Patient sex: F
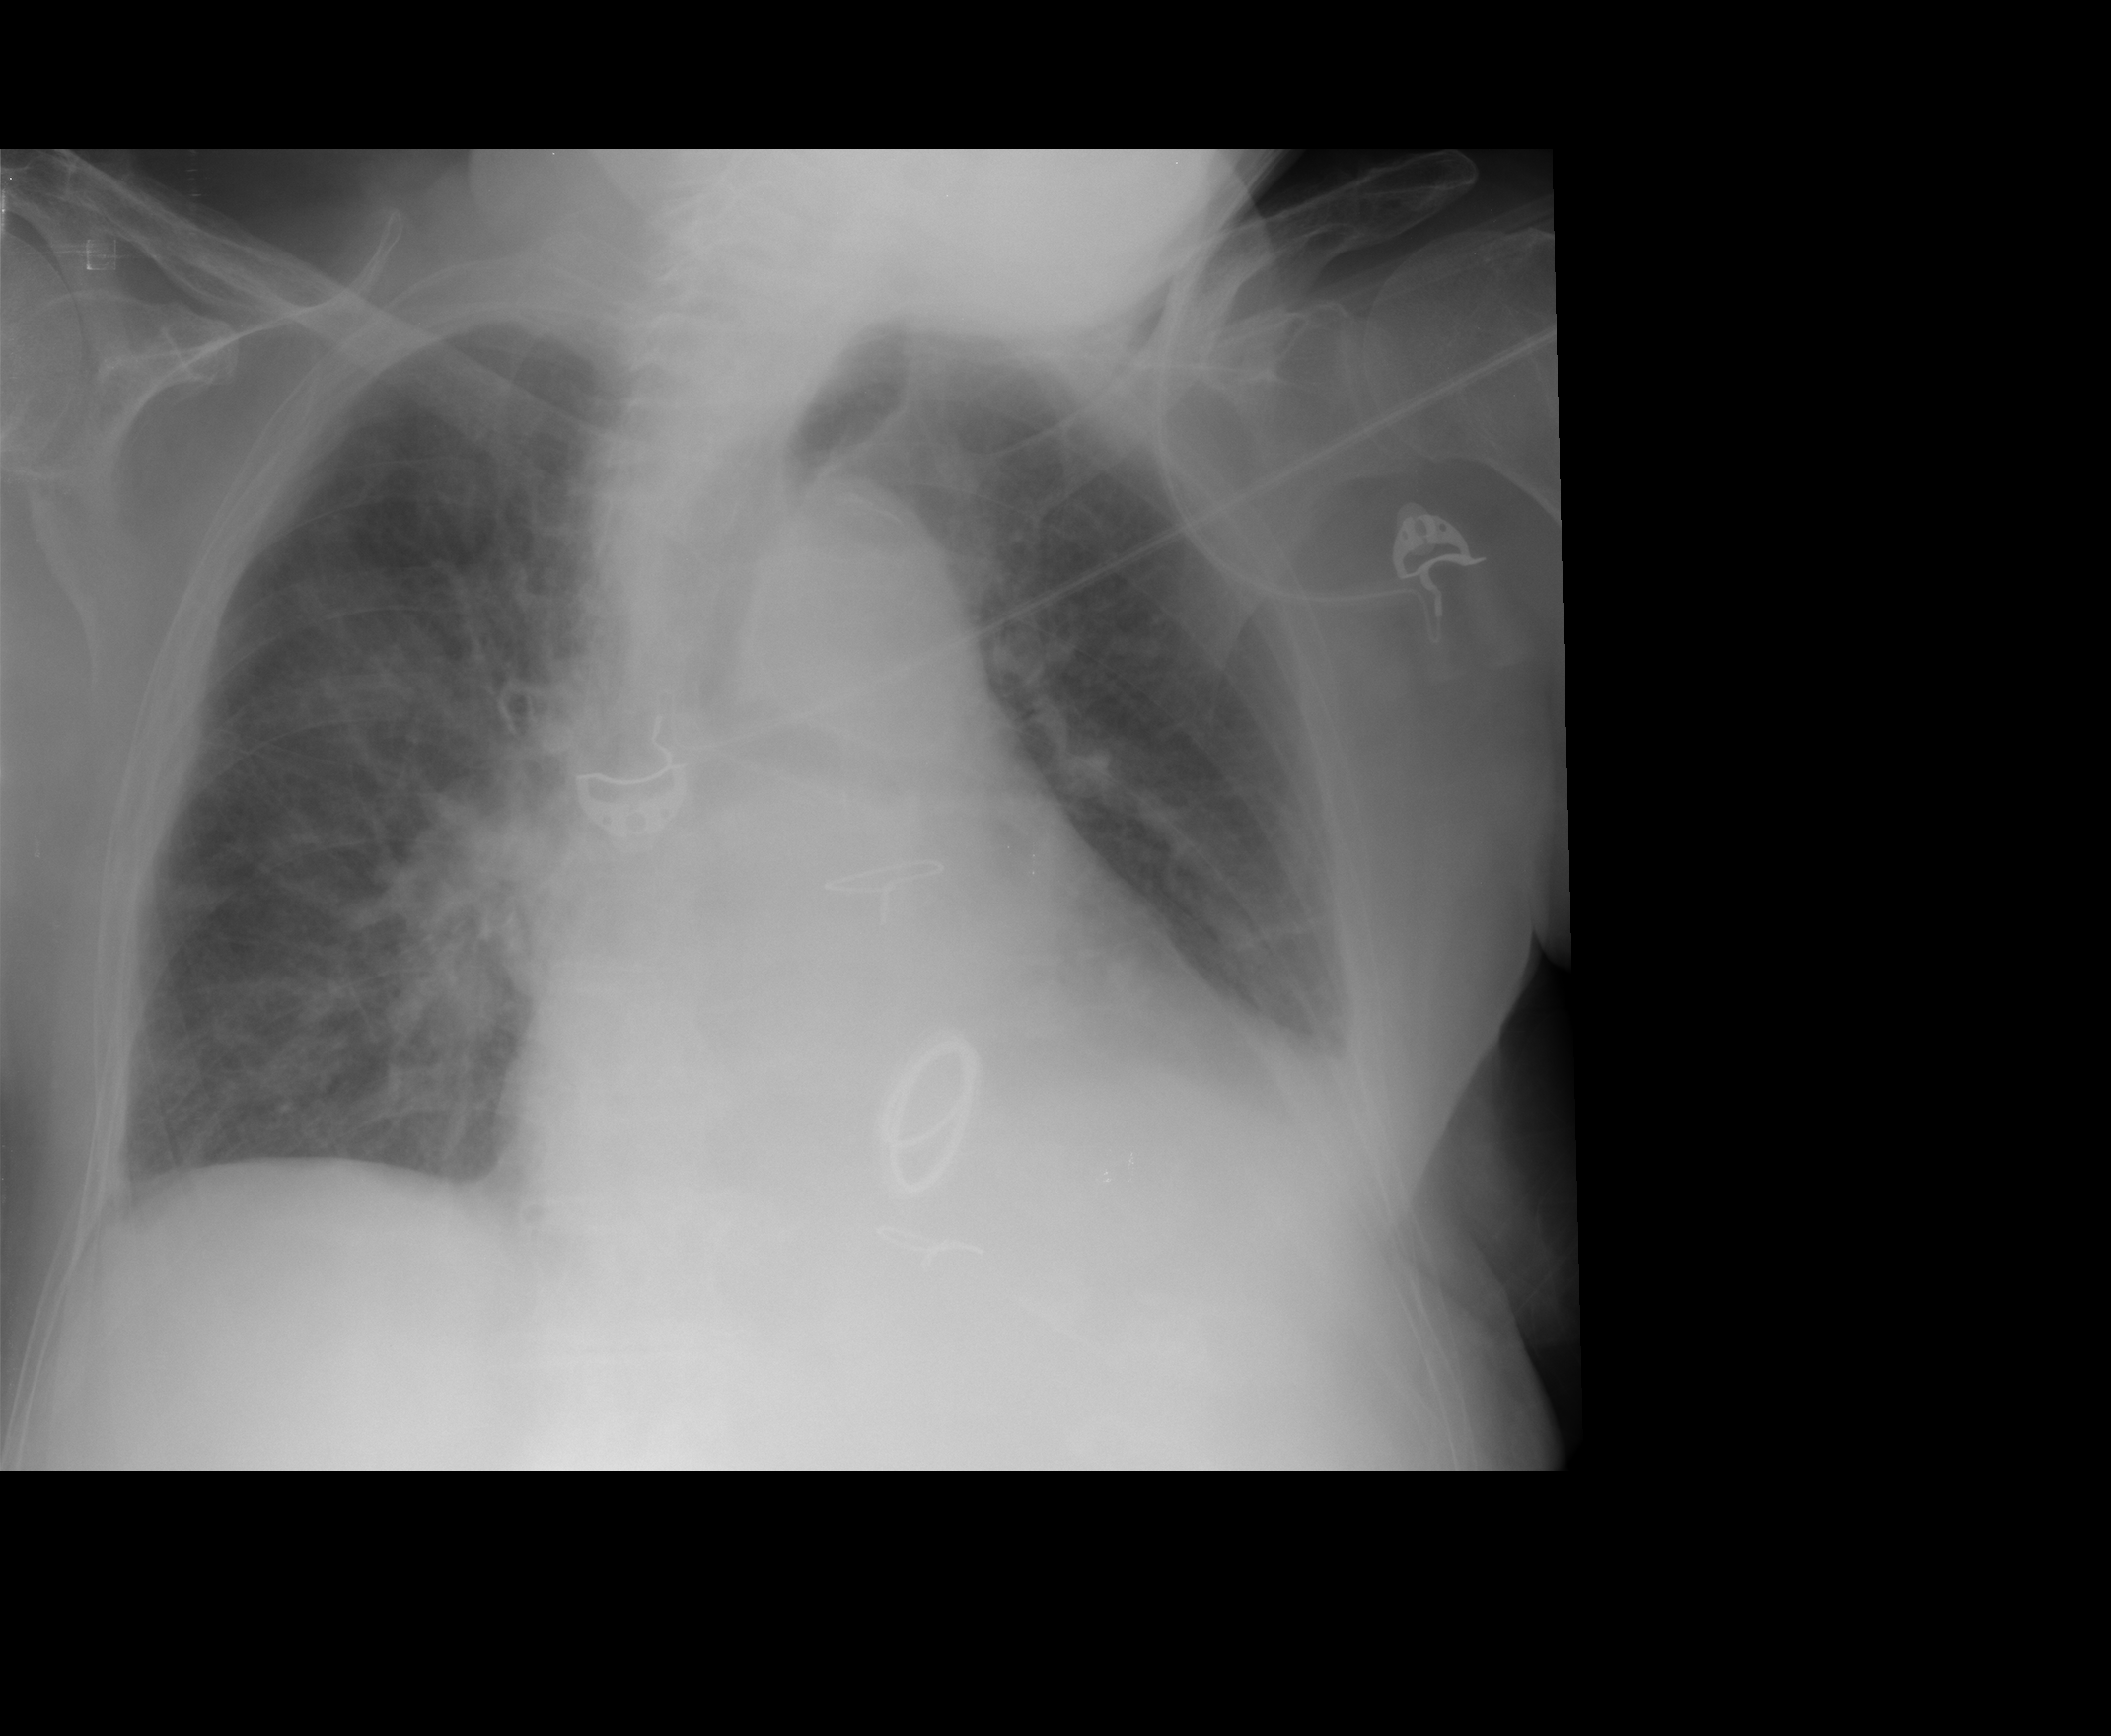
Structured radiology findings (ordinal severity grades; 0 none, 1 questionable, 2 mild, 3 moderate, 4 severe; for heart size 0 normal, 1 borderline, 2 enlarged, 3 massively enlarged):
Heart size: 2
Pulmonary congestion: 2
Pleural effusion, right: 1
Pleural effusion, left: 2
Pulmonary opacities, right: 2
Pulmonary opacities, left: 0
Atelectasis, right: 2
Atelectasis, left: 2